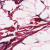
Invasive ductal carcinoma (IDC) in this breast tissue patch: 0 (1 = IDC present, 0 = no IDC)